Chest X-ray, AP view. Patient: 47 years old, sex M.
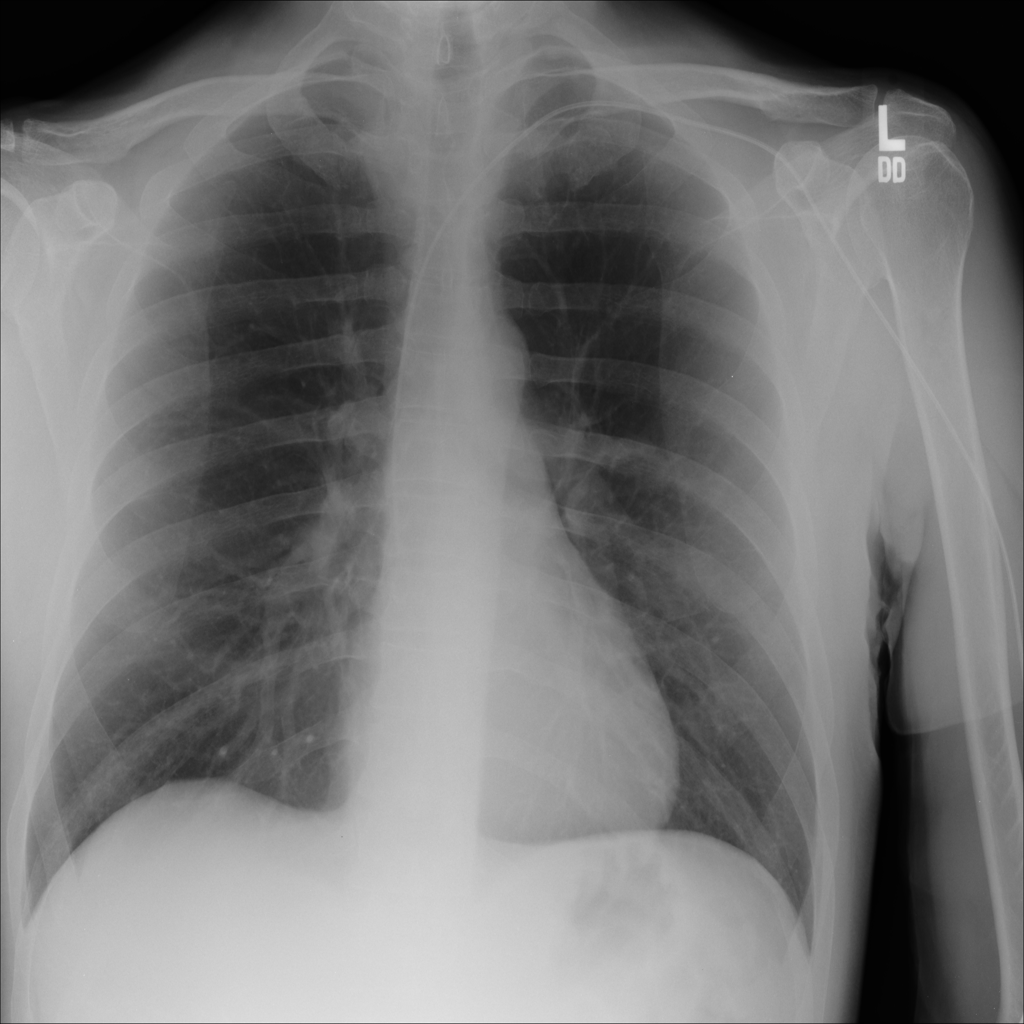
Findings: No Finding